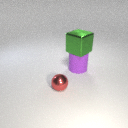
large purple rubber cylinder behind small red metal sphere